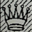
Piece: wQ